Question: Does anyone know, where Win 8.1 gets the icons, used in the dialog, from?

In my case an app icon is corrupted (instead of mine, another app icon is used for my app), and I want to debug the issue. But for that I have to know, where is a source of the icons.
I've already inspected my .exe file resources, there is no other icons there but mine.
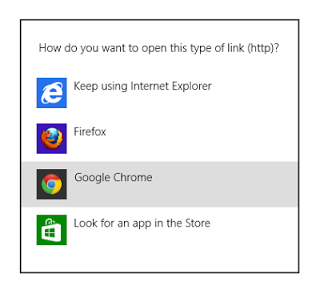
Answer: It turns out, that when an app is registering itself as matching some user's model, it should set the logo and background color. See AppUserModelId (<URL> for details.